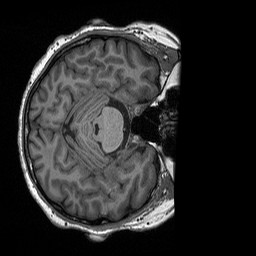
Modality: T1w
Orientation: axial
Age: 64
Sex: male
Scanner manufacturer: siemens
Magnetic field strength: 3 T
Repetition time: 2.4 s
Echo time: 0.00226 s